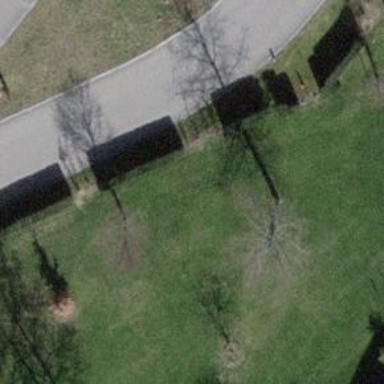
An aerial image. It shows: Hedge barrier.